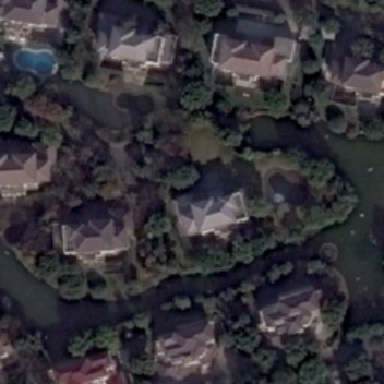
A set of houses is hidden in a dense forest .